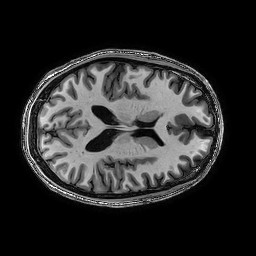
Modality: T1w
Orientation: axial
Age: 27
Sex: male
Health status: healthy